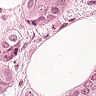
Metastatic tissue present: yes